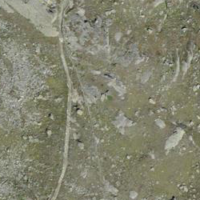
EUNIS habitat code: 31
Species observed at this site:
Oenanthe oenanthe